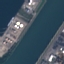
Land use / land cover: River